Field crop: maize
Growth stage: 2
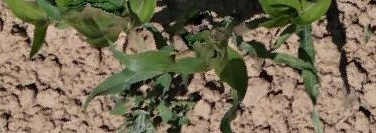
Species: maize